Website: home-depot
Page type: review-order
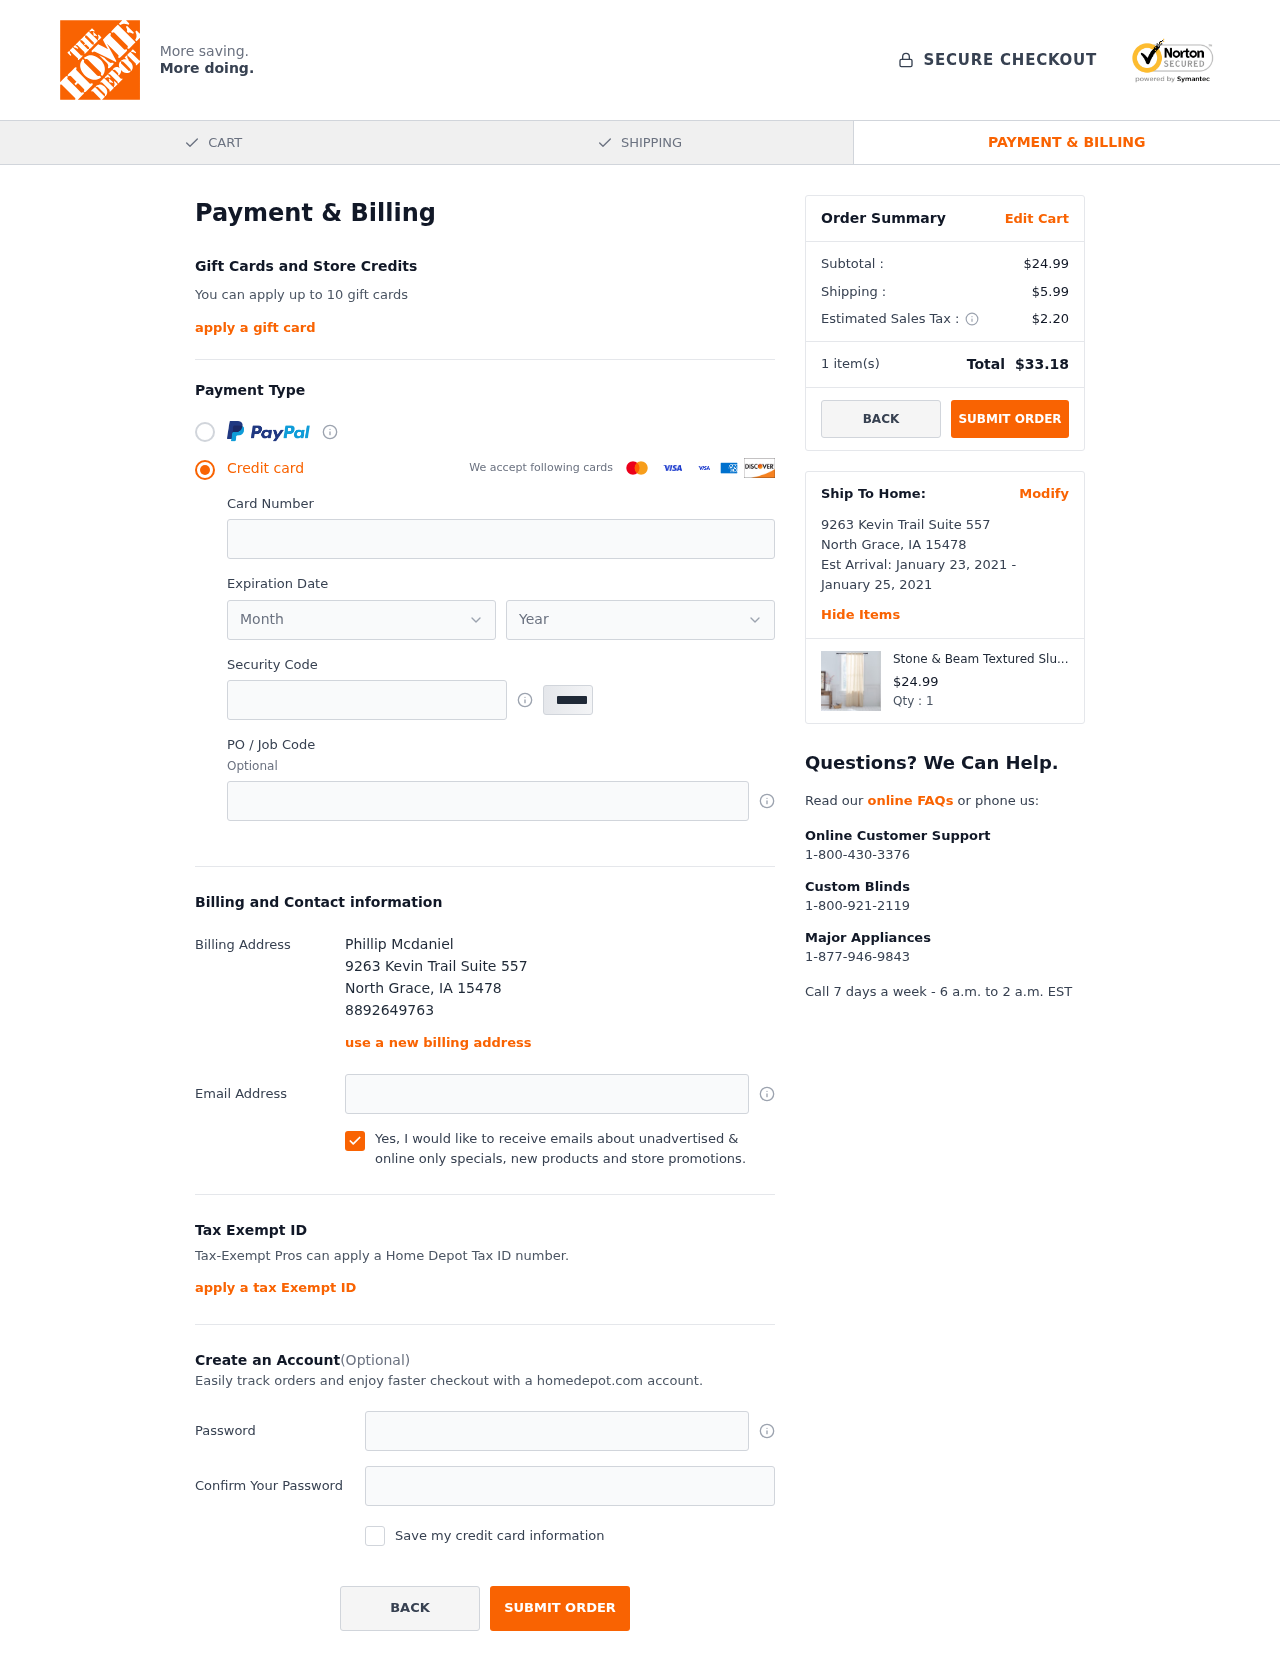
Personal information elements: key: PII_CARD_EXPIRY_MONTH
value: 12
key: PII_CARD_EXPIRY_YEAR
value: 30
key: PII_CITY
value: North Grace
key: PII_FULLNAME
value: Phillip Mcdaniel
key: PII_PHONE
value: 8892649763
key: PII_POSTCODE
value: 15478
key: PII_STATE_ABBR
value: IA
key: PII_STREET
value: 9263 Kevin Trail Suite 557
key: PII_CARD_NUMBER
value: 2296 8787 9994 1446
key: PII_CARD_CVV
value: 483
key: PII_EMAIL
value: phillip.mcdaniel@yahoo.com
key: PII_STREET2
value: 9263 Kevin Trail Suite 557
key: PII_POSTCODE2
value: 15478
Product elements: key: PRODUCT1_NAME
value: Stone & Beam Textured Slub Cotton Curtain Panel
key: PRODUCT1_PRICE
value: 24.99
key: PRODUCT1_QUANTITY
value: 1
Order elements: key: ORDER_SUBTOTAL
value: $24.99
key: ORDER_SHIPPING_COST
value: $5.99
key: ORDER_TAX
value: $2.20
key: ORDER_NUM_ITEMS
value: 1
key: ORDER_TOTAL
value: $33.18
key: ORDER_SHIPPING_DATE
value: January 23, 2021
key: ORDER_DELIVERY_DATE
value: January 25, 2021